Field crop: maize
Growth stage: 1
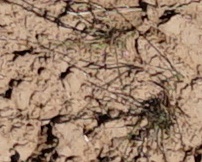
Species: lolium